Aerial crown-view tile of a tropical tree (Barro Colorado Island, Panama), acquired 20241216:
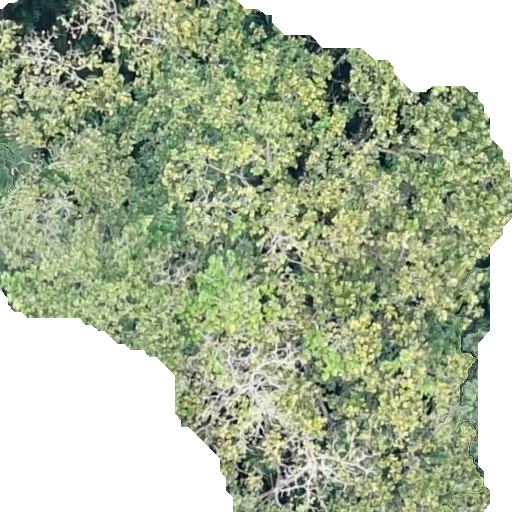
Species: Anacardium excelsum
GBIF accepted scientific name: Anacardium excelsum
Crown area: 336.616 m²